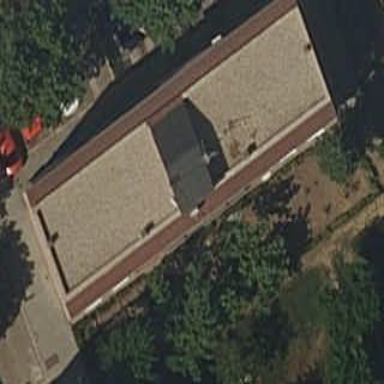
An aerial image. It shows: Building.